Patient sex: M
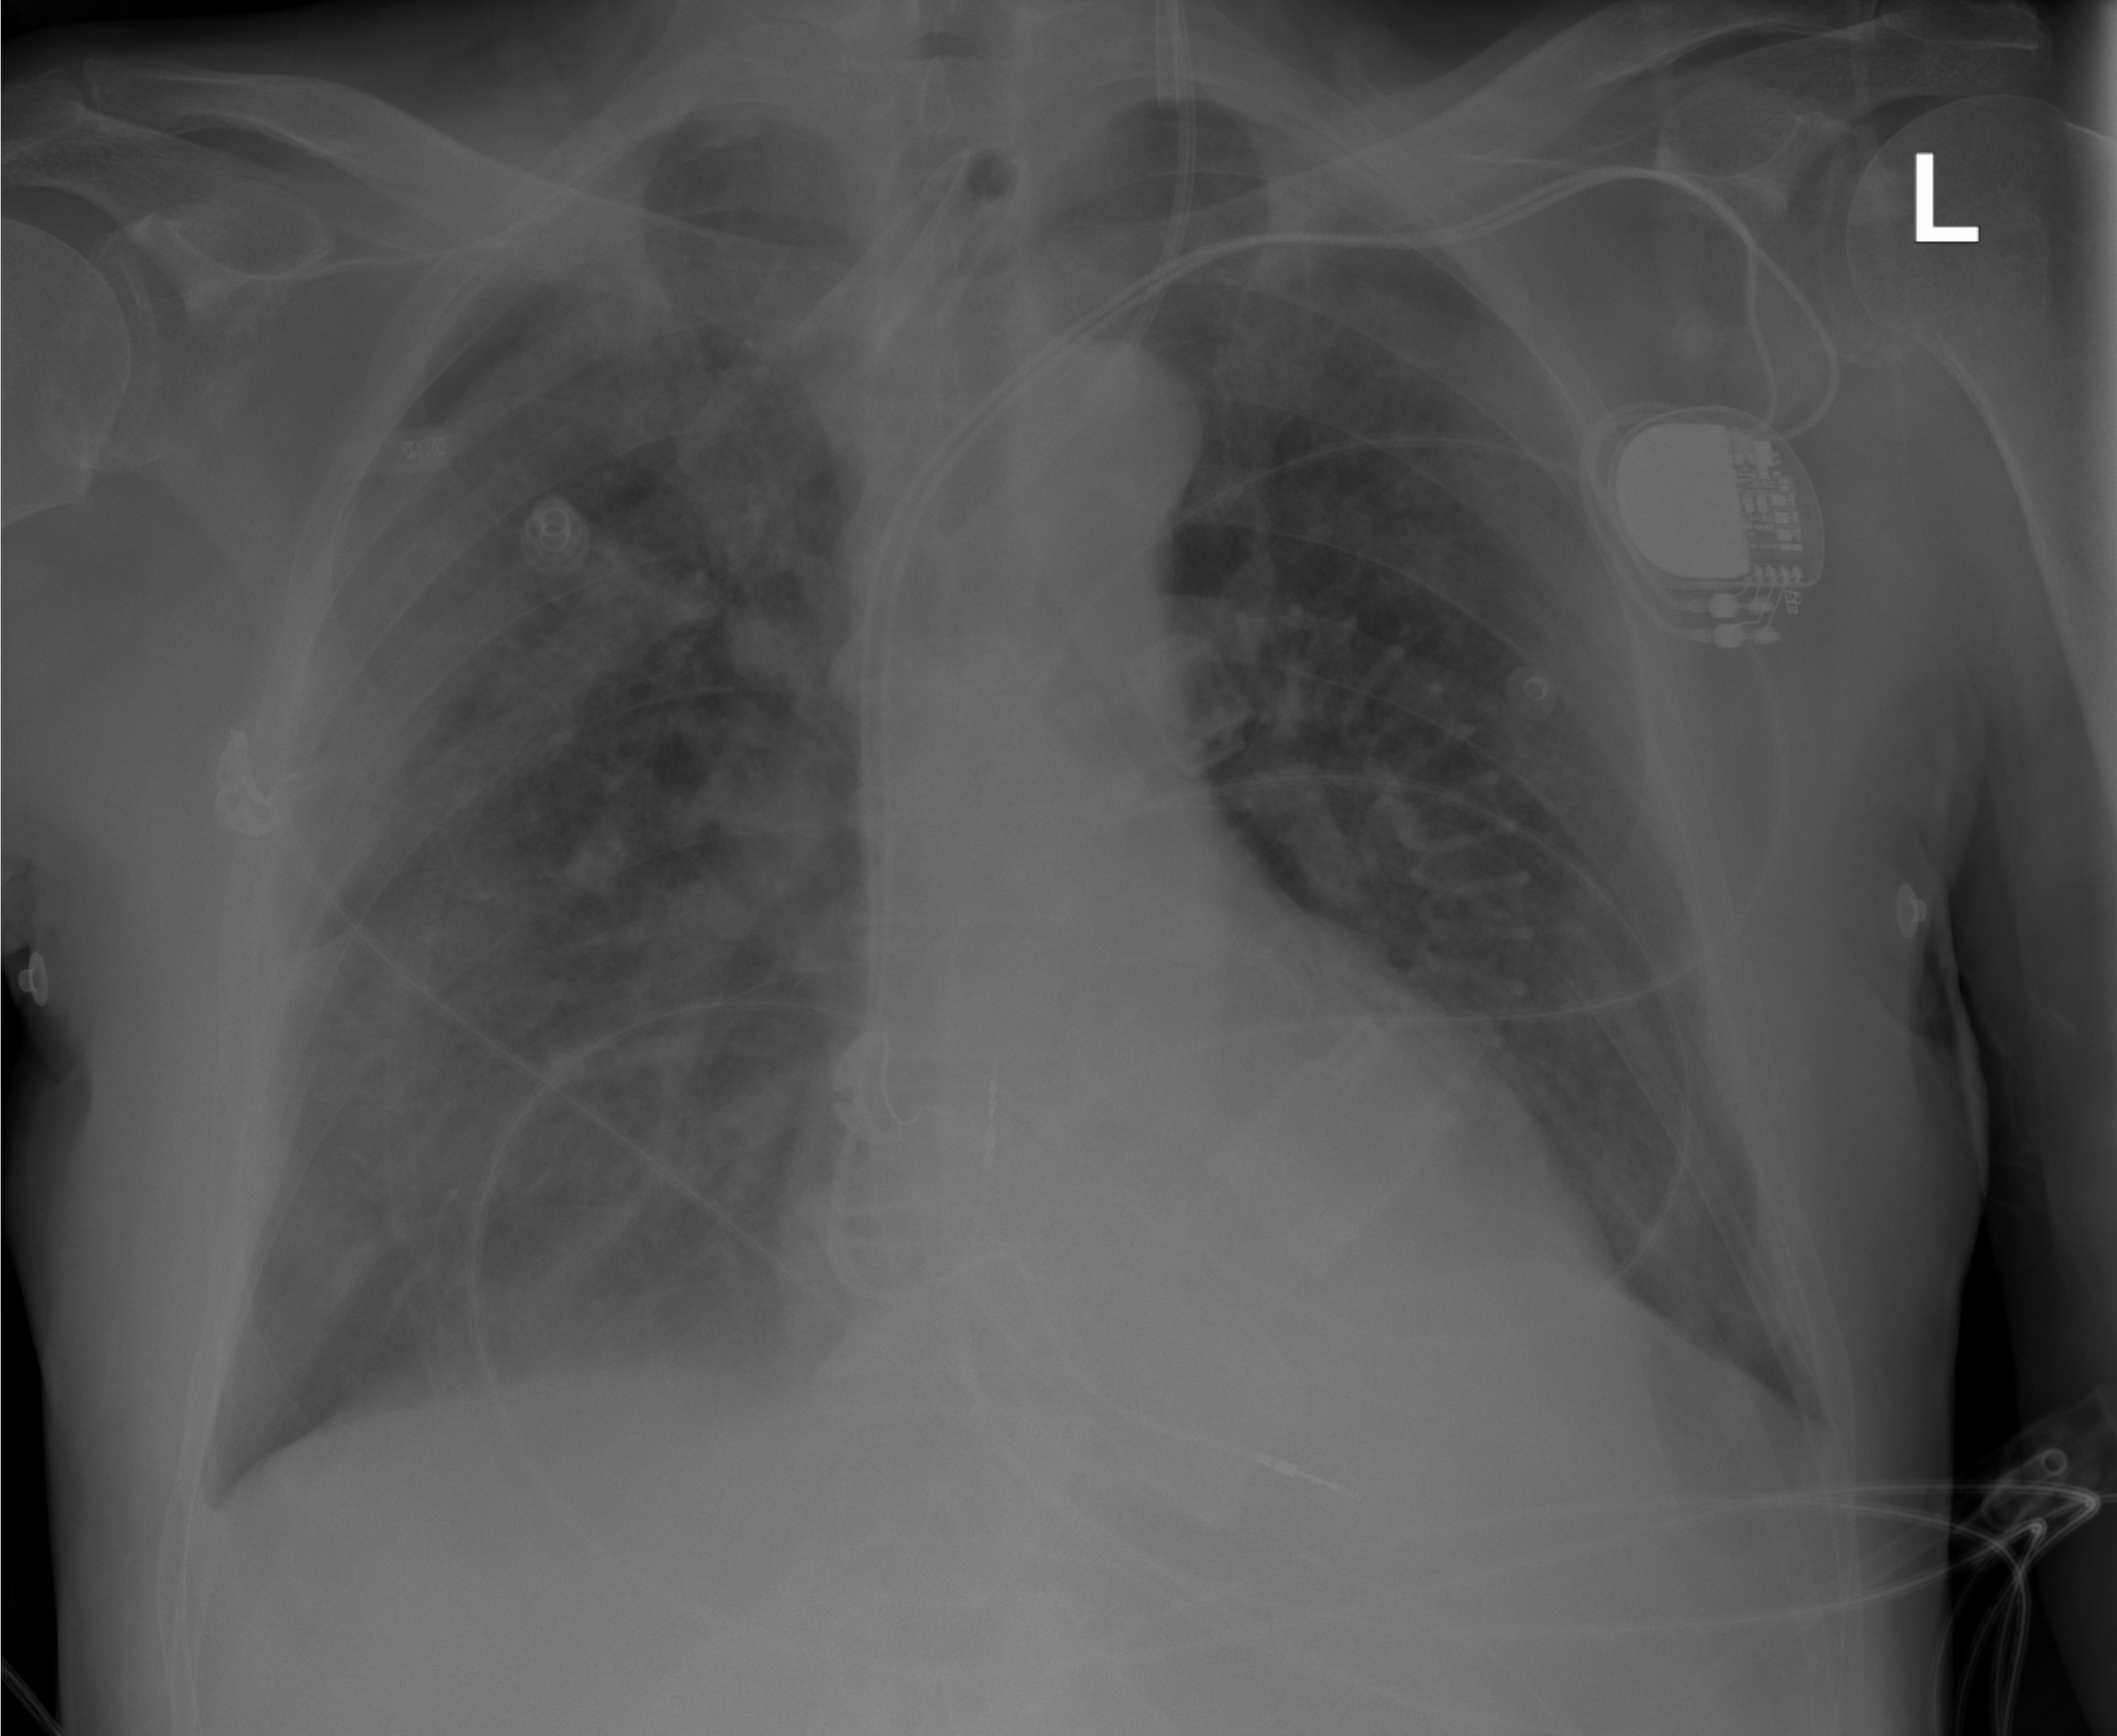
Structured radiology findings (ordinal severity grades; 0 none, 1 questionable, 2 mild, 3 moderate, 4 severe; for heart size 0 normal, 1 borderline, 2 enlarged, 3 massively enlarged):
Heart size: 2
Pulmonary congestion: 2
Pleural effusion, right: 1
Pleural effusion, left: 0
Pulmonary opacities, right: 2
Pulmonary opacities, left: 2
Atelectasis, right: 0
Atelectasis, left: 0